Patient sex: F
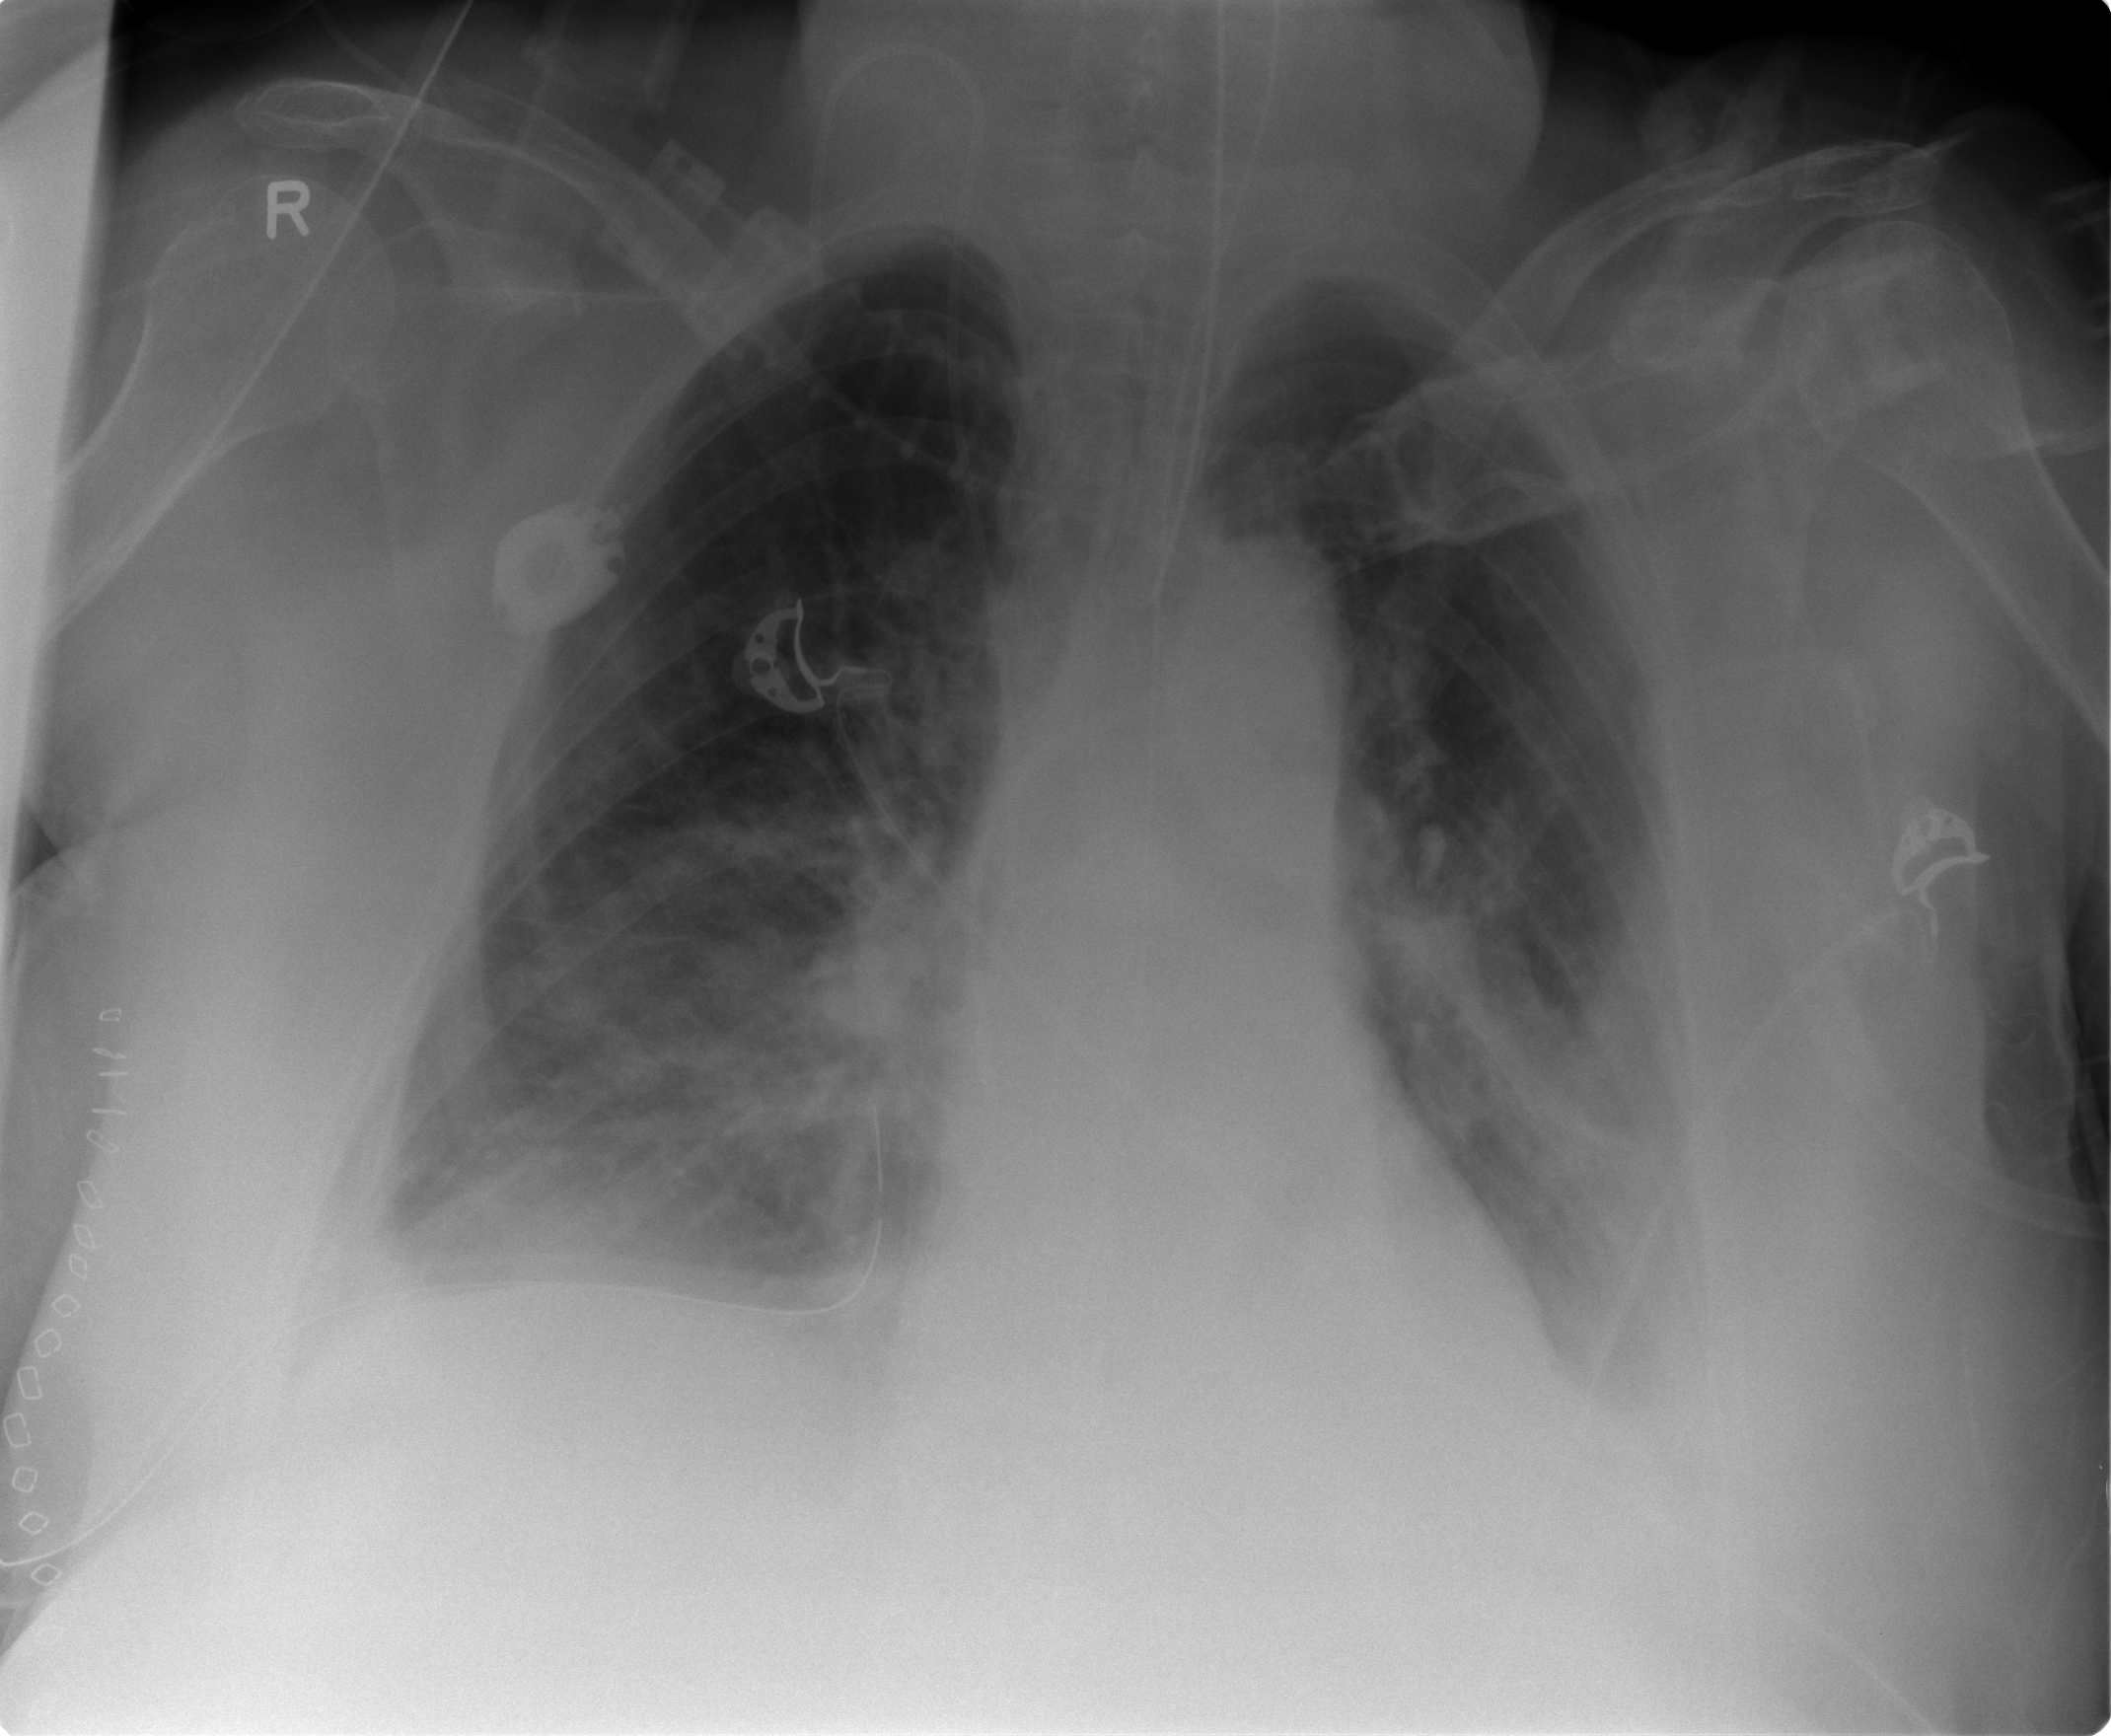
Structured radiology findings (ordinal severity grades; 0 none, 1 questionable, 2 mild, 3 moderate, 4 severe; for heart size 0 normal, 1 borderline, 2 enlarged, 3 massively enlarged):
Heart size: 0
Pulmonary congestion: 2
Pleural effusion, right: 2
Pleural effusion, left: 2
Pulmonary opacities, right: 2
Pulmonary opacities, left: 2
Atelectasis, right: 2
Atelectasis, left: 2